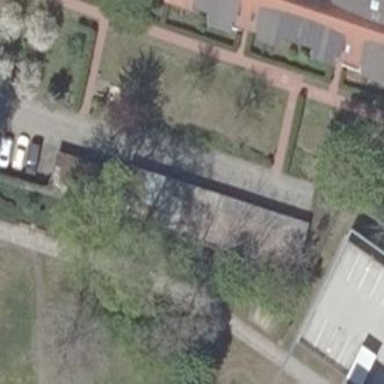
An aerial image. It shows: Group of garages.